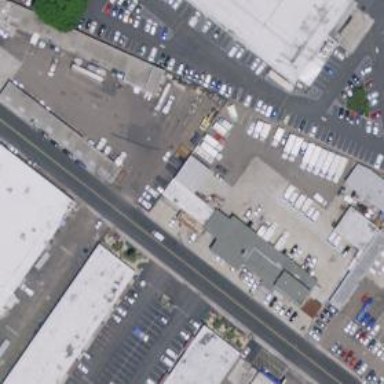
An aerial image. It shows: Industrial building.